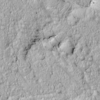
Label: not_dusty